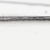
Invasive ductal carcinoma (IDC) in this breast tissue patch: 0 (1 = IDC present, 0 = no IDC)